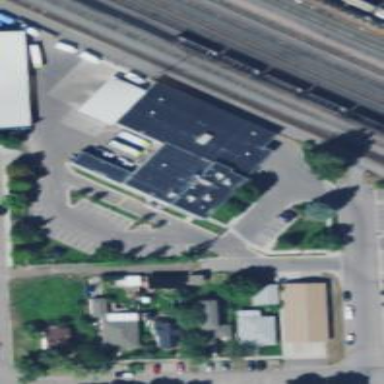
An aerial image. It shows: Transportation building.